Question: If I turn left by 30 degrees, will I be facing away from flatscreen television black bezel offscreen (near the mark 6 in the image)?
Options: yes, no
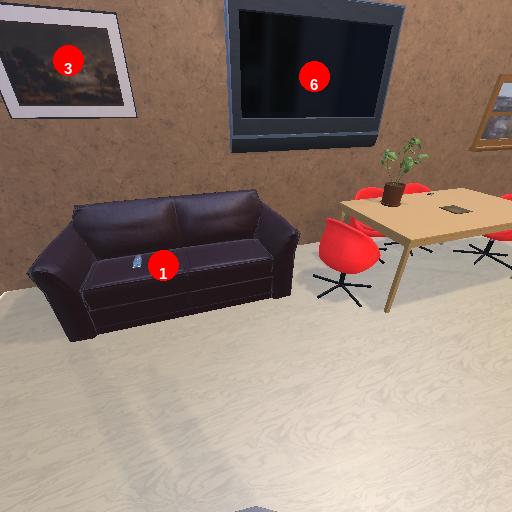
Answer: yes